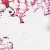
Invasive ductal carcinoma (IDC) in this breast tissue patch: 0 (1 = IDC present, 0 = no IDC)